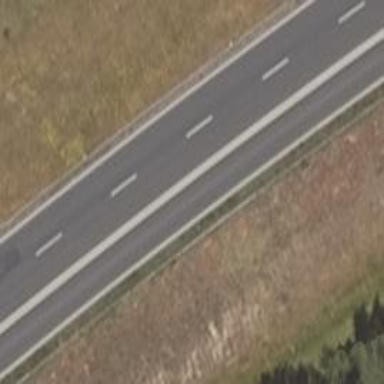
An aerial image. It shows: Asphalt motorway of trunk classification.